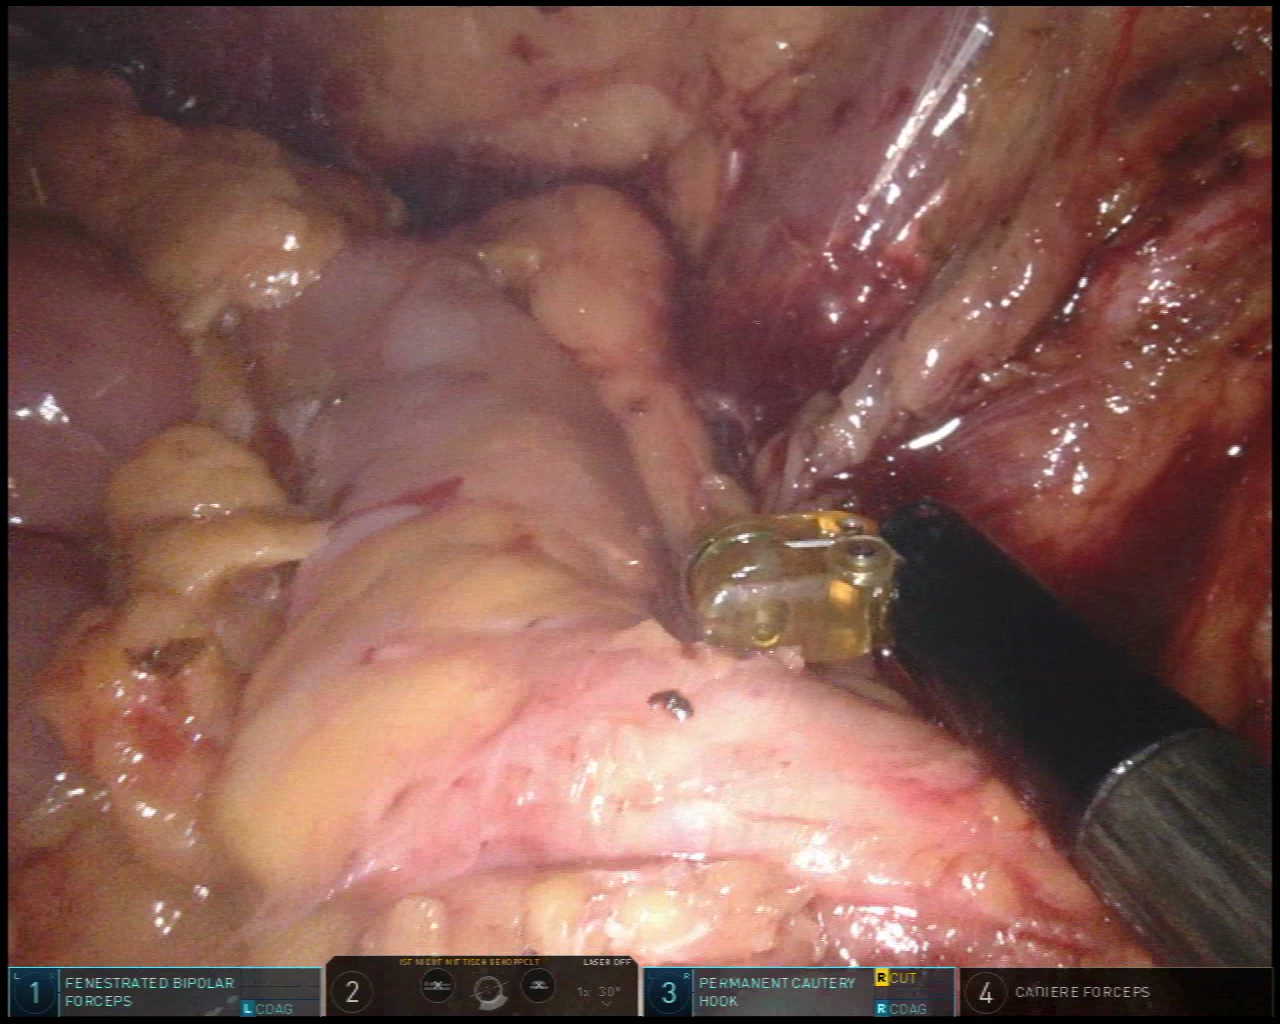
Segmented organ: ureter
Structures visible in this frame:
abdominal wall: no
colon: yes
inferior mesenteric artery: no
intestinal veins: no
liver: no
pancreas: no
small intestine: no
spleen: no
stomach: no
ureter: yes
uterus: no
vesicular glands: no